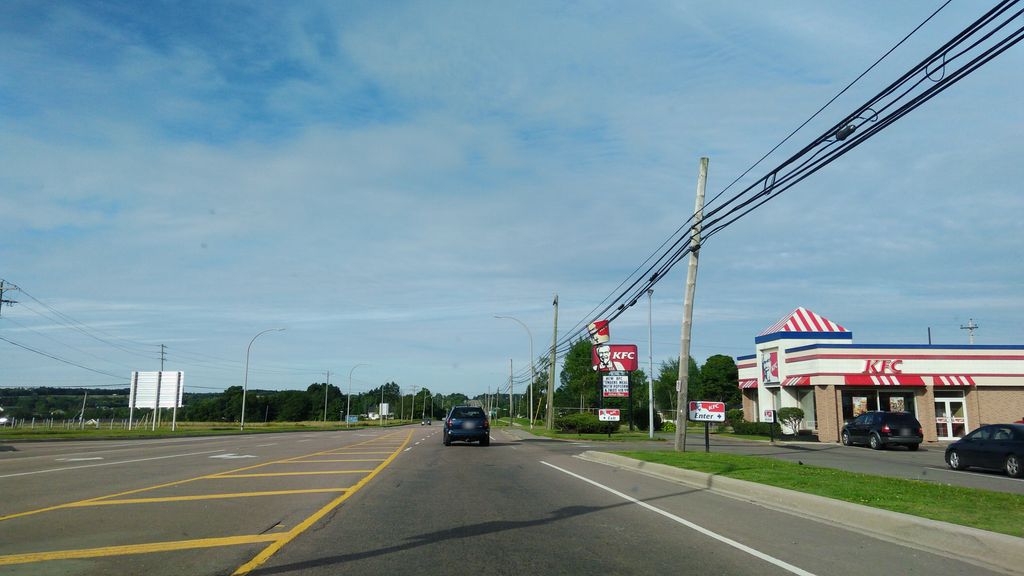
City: charlottetown